Question: I'm writing a warehouse management module and I came to the inventory step.

I need to make an inventory every now and then for each warehouse separately and each inventory operation will be kept in the database as a master-detail relation,
ie:
- one record for the basic data such as id, date, warehouse_id etc. and
this will be recorded in a table created by (inventory) object.- many records will keep the details of the operation (one record for each material) recording the material id, inventory id, balance, etc. and this will be recorded in the table (inventory_lines).
During the data entry, when the user selects a material, I need to check its current balance and display it in the balance field. In order to do this, I'll need to know the warehouse id because every warehouse shall have separate inventories.
---
I have many materials stored in many warehouses.
For example: I can have a quantity of 5 pens in warehouse A and 10 pens in warehouse B and 6 pens in warehouse C.
First, I select the warehouse (A or B or C) --- let's say warehouse B
Then I select the material (Pen or notebook or whatever) --- let's say Pen
Now, I want to search the database to find the balance of (Pen) in (Warehouse B)
I can write something this:
So, I need to get the material id (mmmmm) and the warehouse id (wwwww)
And that will be done with each material I choose.
The warehouse id is in the column: inventory_id in the object: inventory
'warehouse_id' : fields.many2one('makhazen.warehouse', 'Warehouse Name',required=True),
The material id is in the column: material_id of the object inventory_line as in the picture in the question
'material_id' : fields.many2one('makhazen.material' ,'Material Name'),
---
I faced the following problem:
-
The questions are:
- How are this master-detail relationship is handled in openerp? how values are passed between the master table and the details table?
- How can we extend the scope of the warehouse_id so that it can be seen from any method in the module?
- I could change the values of the fields by calling a method and returning the desired values in a dictionary, but how to do the opposite (read them)?
It's very critical matter to me.
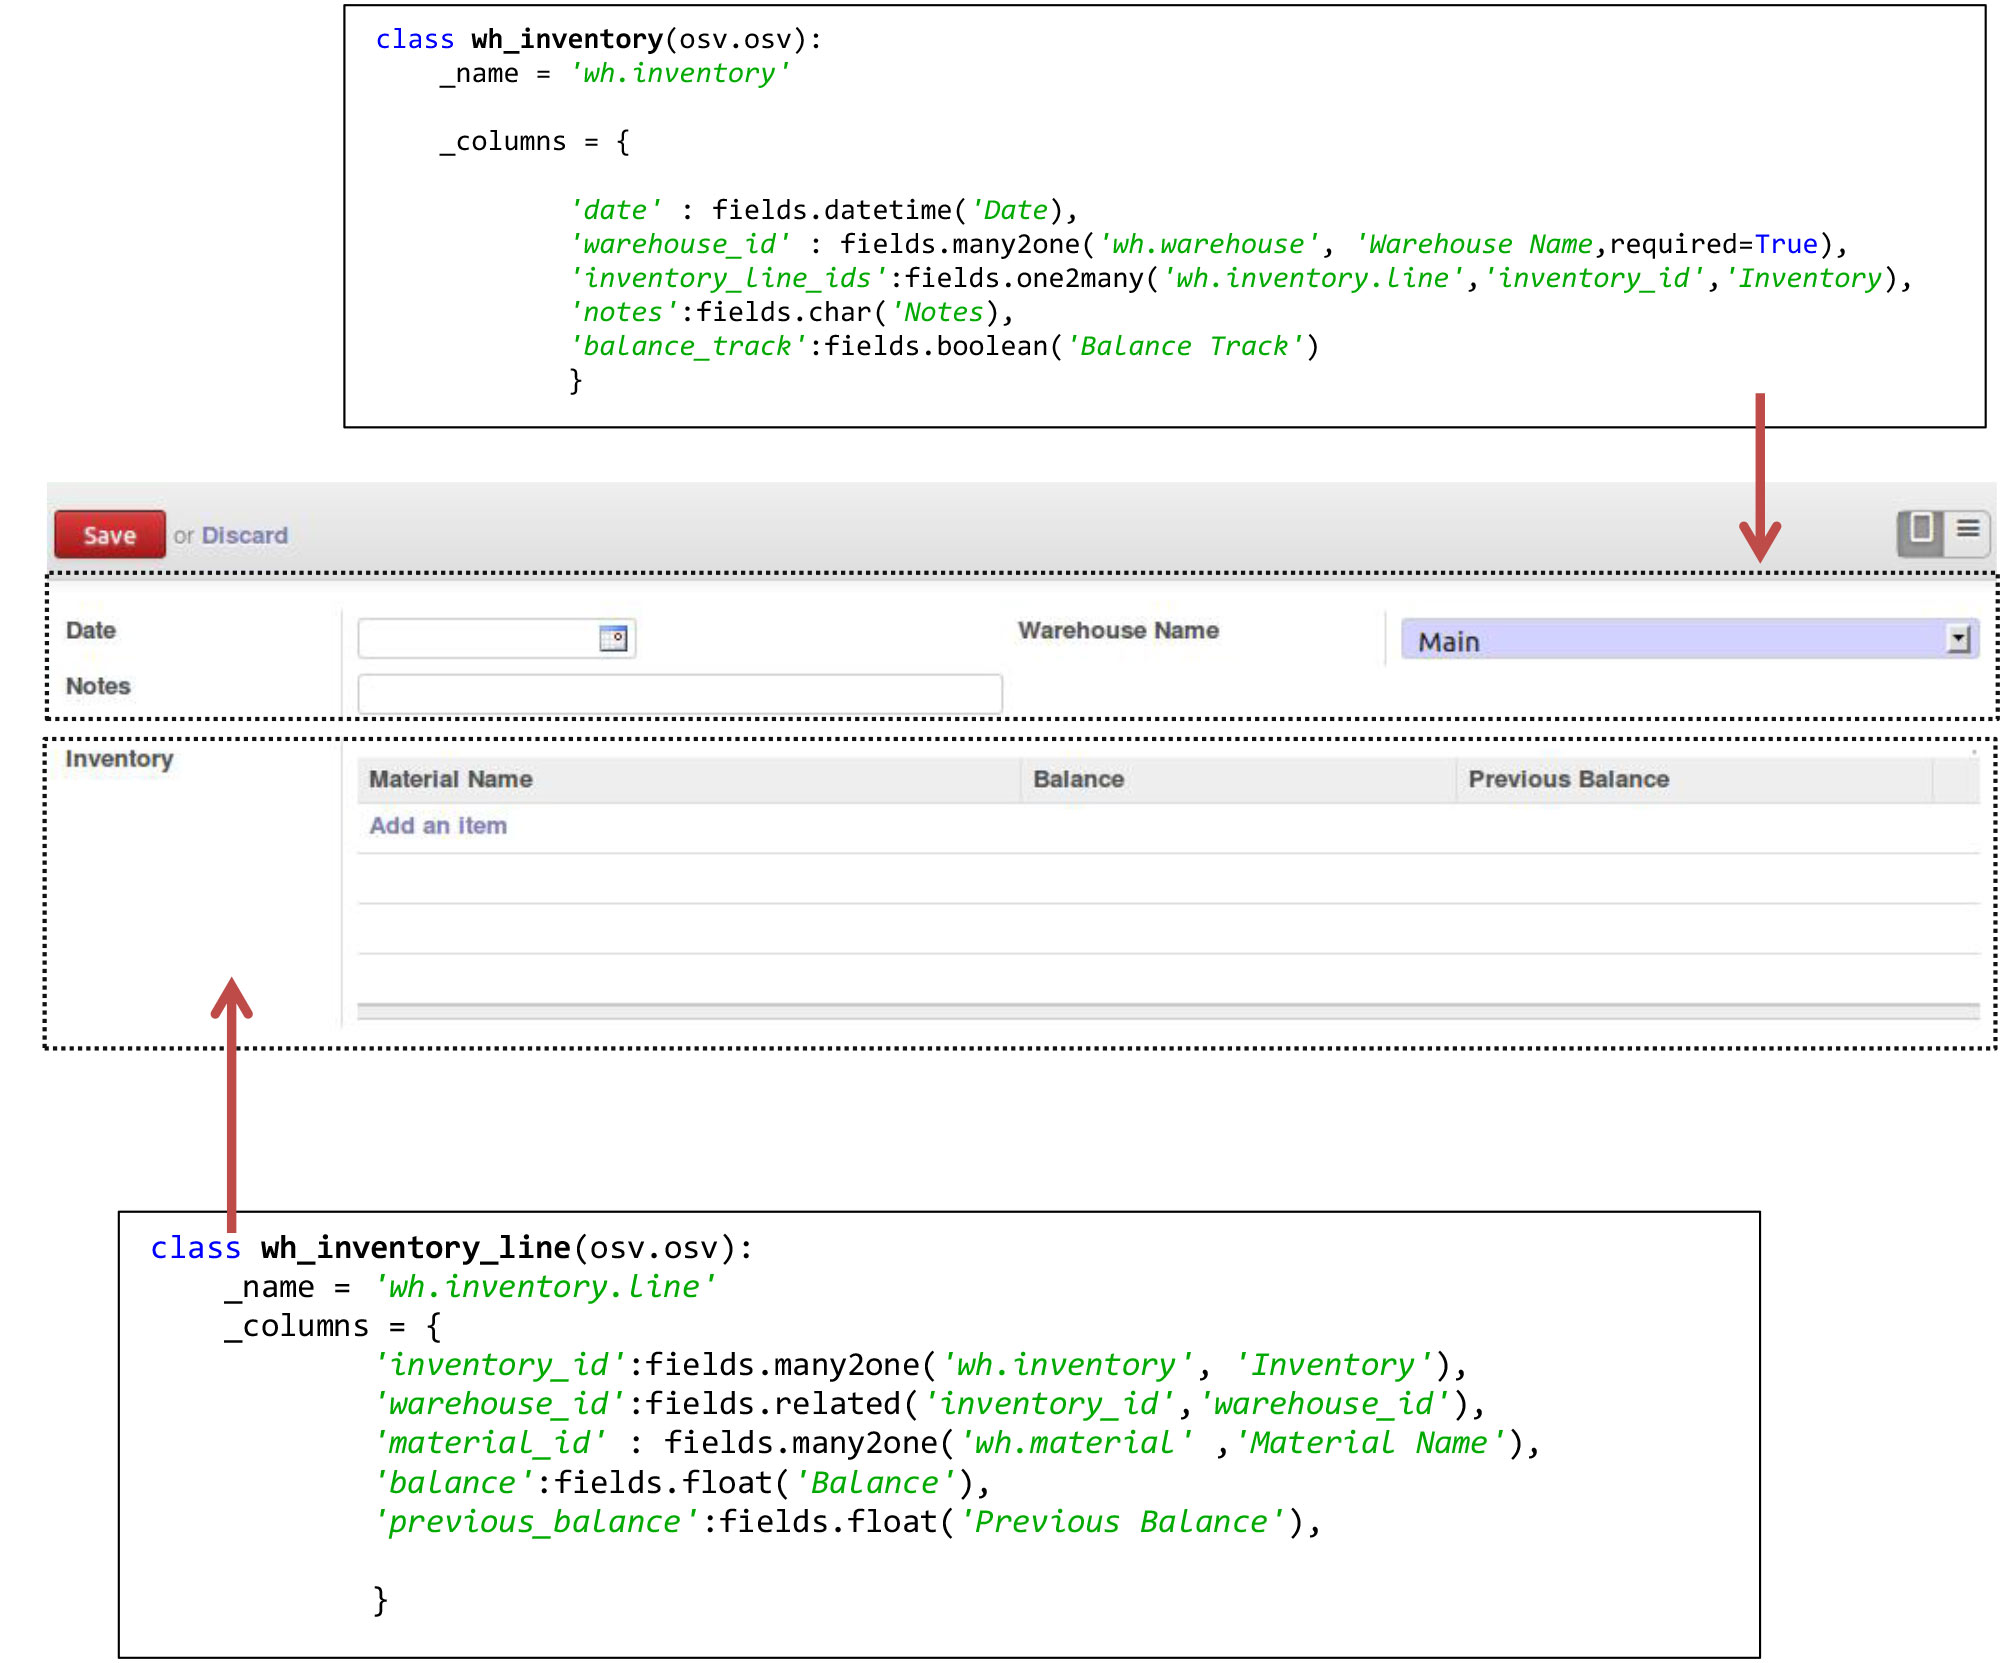
Answer: Firstly, you don't need the warehouse_id field in the wh_inventory_line class. You can always access it trough the the parent object:
'''
inventory_line = self.pool.get('wh.inventory.line').browse(cr, uid, line_id)
wharehouse_id = inventory_line.inventory_id.warehouse_id.id
'''
Secondly, in your case you can just pass the warehouse_id value as parameter to your 'onchange' method. Something like this:
'''
<field name="material_id"
on_change="onchange_material_id(material_id, warehouse_id)"/>
'''
or, if you follow my first advice and remove the 'warehouse_id' from 'wh_inventory_line':
'''
<field name="material_id"
on_change="onchange_material_id(material_id, parent.warehouse_id)"/>
'''
EDIT
After testing on OpenERP 6.0 I found some errors in your code. I'm just wondering how did you manage to run it.
First, you missed a quote (') on the 'warehouse_id' column definition of your 'wh.inventory' model:
'''
_columns = {
'date': fields.datetime('Date'),
'warehouse_id': fields.many2one('wh.warehouse', 'Warehouse Name, required=True),
'''
Second, the 'fields.char()' field definition takes at least 'size' parameter additionally to the supplied 'Field Name'. Again, you missed a quote on the following line:
'''
'notes': fields.char('Notes),
'''
Not an error but something you should consider too - you tagged your question with the openerp-7 tag. In OpenERP v7 inheriting from 'osv.osv' is deprecated. Inherit from 'osv.Model' instead.
If I insist on your errors it's because the solution I proposed to you is working fine on my side. So there must be some little error somewhere that prevents your code for doing what is expected.
Here is my test code. You can try it:
'''
# -*- encoding: utf-8 -*-
import netsvc
import pooler
from osv import fields, osv
class wh_warehouse(osv.osv):
_name = 'wh.warehouse'
_columns = {
'name': fields.char('Name', 128),
}
wh_warehouse()
class wh_material(osv.osv):
_name = 'wh.material'
_columns = {
'name': fields.char('Name', 128),
}
wh_material()
class wh_inventory(osv.osv):
_name = 'wh.inventory'
_columns = {
'date': fields.datetime('Date'),
'warehouse_id': fields.many2one('wh.warehouse', 'Warehouse Name', required=True),
'inventory_line_ids': fields.one2many('wh.inventory.line', 'inventory_id', 'Inventory'),
'notes': fields.char('Notes', 512),
'balance_track': fields.boolean('Balance Track'),
}
wh_inventory()
class wh_inventory_line(osv.osv):
_name = 'wh.inventory.line'
_columns = {
'inventory_id': fields.many2one('wh.inventory', 'Inventory'),
'material_id': fields.many2one('wh.material', 'Material'),
'balance': fields.float('Balance'),
'previous_balance': fields.float('Previous Balance'),
'notes': fields.char('Notes', 512),
}
def onchange_material_id(self, cr, uid, ids, material_id, warehouse_id):
return = {'value': {
'notes': 'Selected material {0} and warehouse {1}'.format(material_id, warehouse_id), }
}
wh_inventory_line()
# vim:expandtab:smartindent:tabstop=4:softtabstop=4:shiftwidth=4:
'''
'''
<?xml version="1.0" encoding="utf-8"?>
<openerp>
<data>
<record id="view_wh_inventory_form" model="ir.ui.view">
<field name="name">wh.inventory.form</field>
<field name="model">wh.inventory</field>
<field name="type">form</field>
<field name="arch" type="xml">
<form string="Warehouse Inventory">
<field name="date"/>
<field name="warehouse_id" widget="selection"/>
<field name="notes"/>
<field name="balance_track"/>
<field colspan="4" name="inventory_line_ids" widget="one2many_list">
<tree string="Details" editable="bottom">
<field name="material_id" widget="selection"
on_change="onchange_material_id(material_id, parent.warehouse_id)"/>
<field name="balance"/>
<field name="previous_balance"/>
<field name="notes"/>
</tree>
</field>
</form>
</field>
</record>
<record id="view_wh_inventory_tree" model="ir.ui.view">
<field name="name">wh.inventory.tree</field>
<field name="model">wh.inventory</field>
<field name="type">tree</field>
<field name="arch" type="xml">
<tree string="Warehouse Inventory">
<field name="date"/>
<field name="warehouse_id" widget="selection"/>
<field name="notes"/>
<field name="balance_track"/>
</tree>
</field>
</record>
<record id="action_wh_inventory_form" model="ir.actions.act_window">
<field name="name">Warehouse Inventory</field>
<field name="res_model">wh.inventory</field>
<field name="view_type">form</field>
<field name="view_mode">tree,form</field>
<field name="view_id" ref="view_wh_inventory_tree"/>
</record>
<menuitem
action="action_wh_inventory_form"
id="menu_wh_inventory_form"
parent="account.menu_finance"
/>
<!-- Sample data -->
<record id="warehouse_1" model="wh.warehouse">
<field name="name">Warehouse 1</field>
</record>
<record id="warehouse_2" model="wh.warehouse">
<field name="name">Warehouse 2</field>
</record>
<record id="warehouse_3" model="wh.warehouse">
<field name="name">Warehouse 3</field>
</record>
<record id="material_1" model="wh.material">
<field name="name">Material 1</field>
</record>
<record id="material_2" model="wh.material">
<field name="name">Material 2</field>
</record>
<record id="material_3" model="wh.material">
<field name="name">Material 3</field>
</record>
</data>
</openerp>
'''